Question: I am trying to make use of Apache-Poi for a program I am working on, but I recently ran into problems trying to actually implement it. I downloaded the files, and unzipped them, but my program won't recognize it. I have:
- - -
To describe my dependencies::
I am not sure how to add the apache poi library to my program. Thanks!
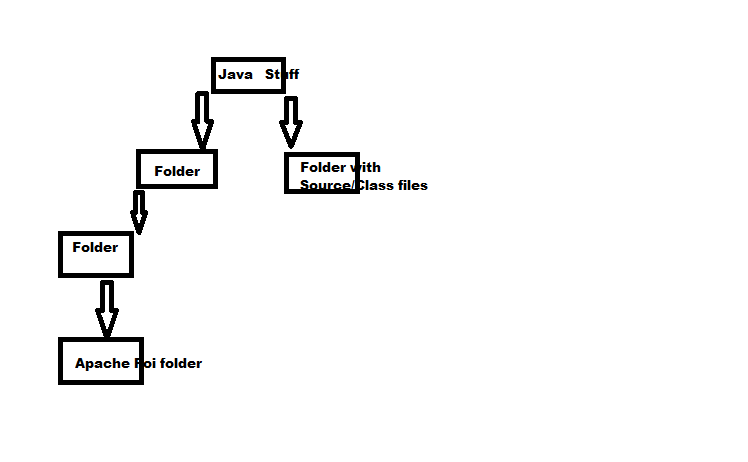
Answer: You can specify your 'apache-poi' jar as follow.
'''
C:/demo/myprogram>javac -cp C:/project/jars/apache-poi.jar Main.java
C:/demo/myprogram>java -cp C:/project/jars/apache-poi.jar. Main
'''
Here we specify the jar to classpath during the compilation and execution,in this way you will be able to access the 'apache-poi' classes.
If you want to add multiple jars you can use '*' for that,
'''
java -cp C:/project/jars/*. Main
'''